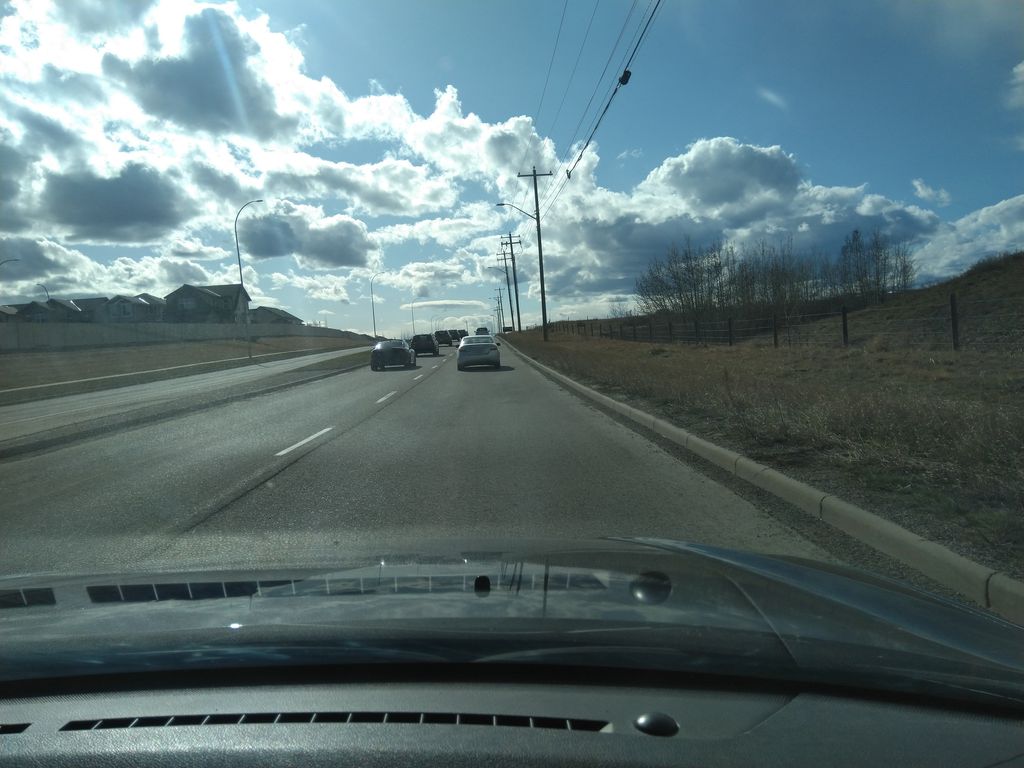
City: calgary